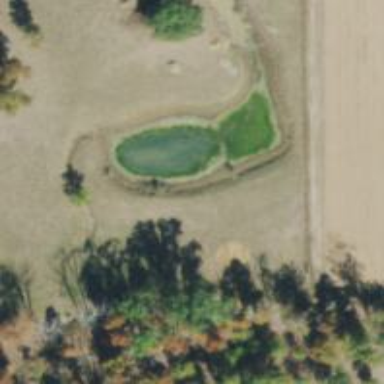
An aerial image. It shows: Peaceful pond surrounded by nature.